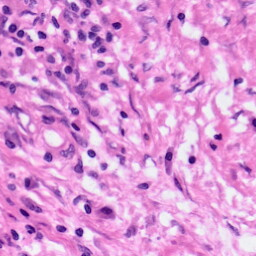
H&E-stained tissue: Pancreatic